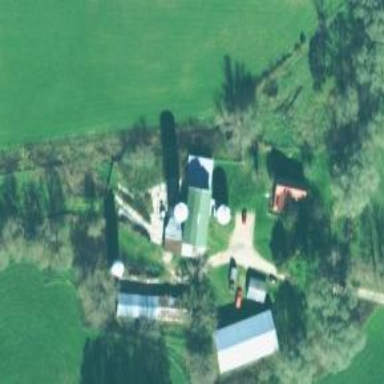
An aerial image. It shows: Silo.